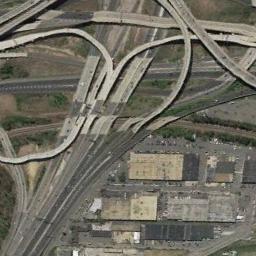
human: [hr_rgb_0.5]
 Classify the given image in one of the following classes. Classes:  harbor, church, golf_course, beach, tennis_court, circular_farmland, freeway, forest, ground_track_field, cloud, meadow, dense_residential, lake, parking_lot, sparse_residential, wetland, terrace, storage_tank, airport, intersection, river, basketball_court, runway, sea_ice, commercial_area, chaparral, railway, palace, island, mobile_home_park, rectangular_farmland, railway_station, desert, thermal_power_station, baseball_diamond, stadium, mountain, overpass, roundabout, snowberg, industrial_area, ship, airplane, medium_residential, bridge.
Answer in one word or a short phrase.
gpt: overpass